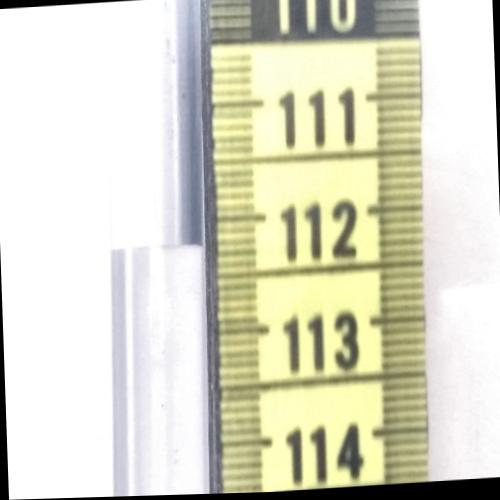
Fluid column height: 112.3 cm